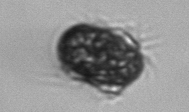
Label: Mesodinium